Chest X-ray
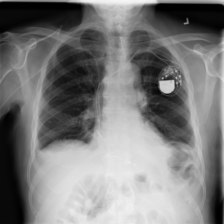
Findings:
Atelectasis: negative
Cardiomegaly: negative
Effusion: negative
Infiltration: negative
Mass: negative
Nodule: negative
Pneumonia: negative
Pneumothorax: negative
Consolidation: negative
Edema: negative
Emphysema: negative
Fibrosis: negative
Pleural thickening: negative
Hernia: negative